Question: '''
<tr id='tt_info_entry_2'>
<th colspan=3>Read sigma[0]</th>
<th colspan=3>Read sigma[1]</th>
</tr>
'''
But in Chrome I get:

Note mysterious "Text" objects getting in the way of my for loop. There's three of them too. (only two '<th>''s)
What's this?
P.S. I will use 'getElementsByTagName('th')' on the '<tr>' to get a clean array. But still, I didn't have these weird text thingies pop up when I was doing all sorts of ninja stuff with 'div's. I can has explanation?
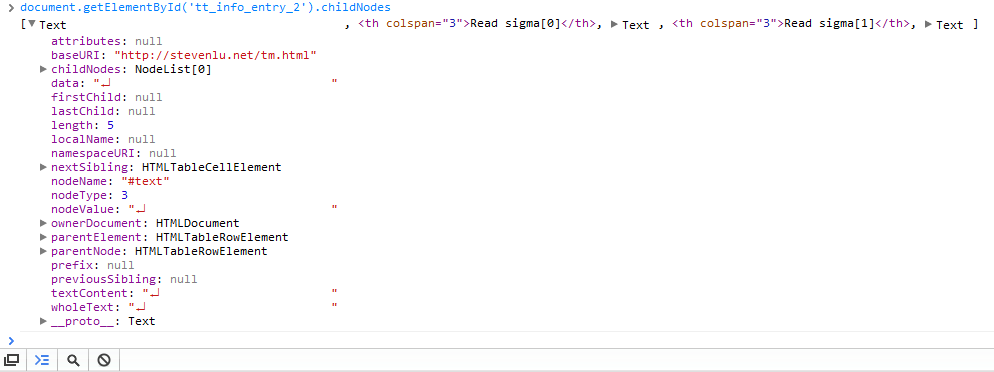
Answer: Whitespaces are also textNodes.
There are whitespaces before the 1st TH,after the 1st TH and after the 2nd TH (the line-breaks).
Use <URL> instead of to retrieve only element-nodes.